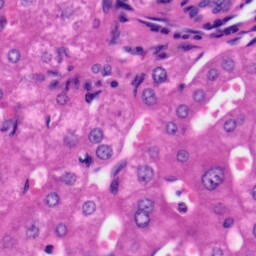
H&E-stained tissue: Liver